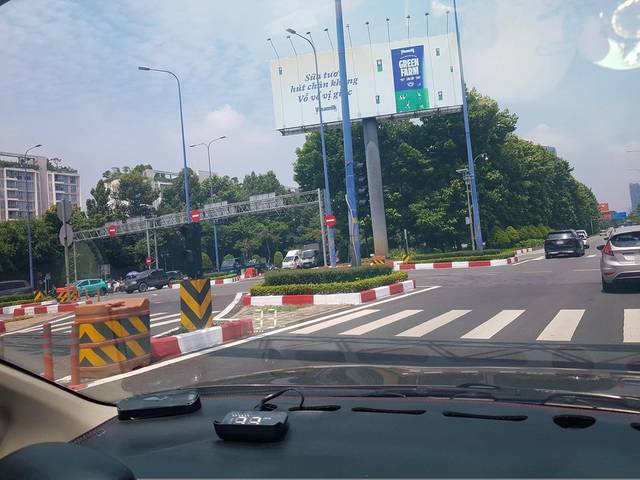
Region: Vietnam
Coordinates: 10.776, 106.727